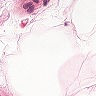
Metastatic tissue present: no